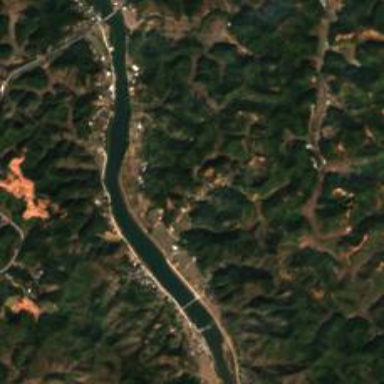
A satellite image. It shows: Beautiful river scene.